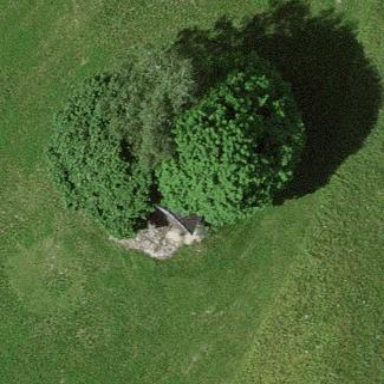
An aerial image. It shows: Rural barn.